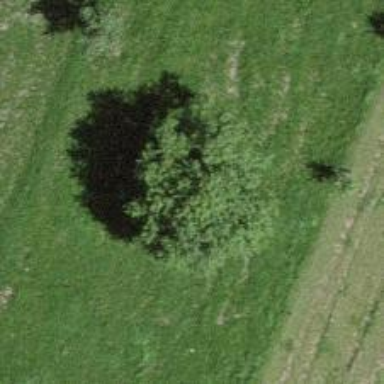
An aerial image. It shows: Beautiful tree in nature.